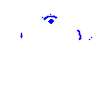
Particle: electron